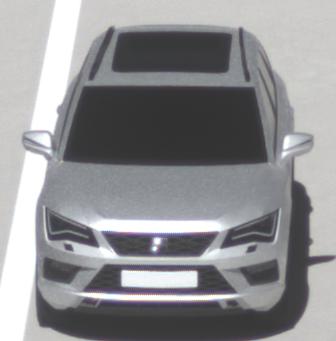
Make: SEAT
Model: Ateca 1.0 TSI Ecomotive
Detailed model: Ateca (5FP)
Model produced from: 2016/08
Model produced until: 2018/08
Doors: 5
Color: white
Road condition: dry road
Daytime: midday
Contrast: high contrast